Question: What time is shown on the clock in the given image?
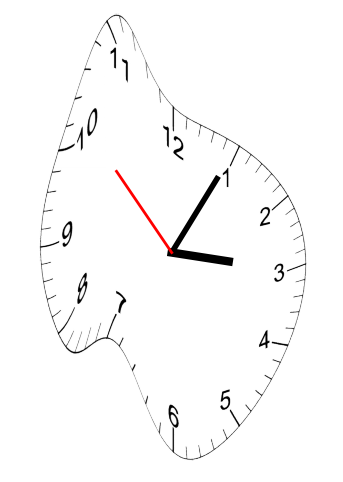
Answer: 03:04:52